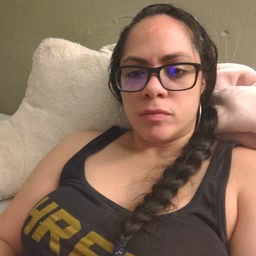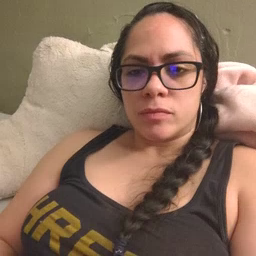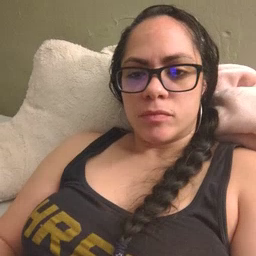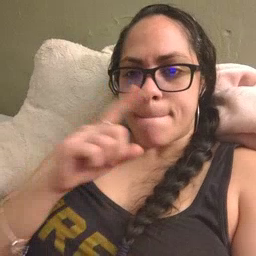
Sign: mouse